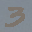
Label: 3